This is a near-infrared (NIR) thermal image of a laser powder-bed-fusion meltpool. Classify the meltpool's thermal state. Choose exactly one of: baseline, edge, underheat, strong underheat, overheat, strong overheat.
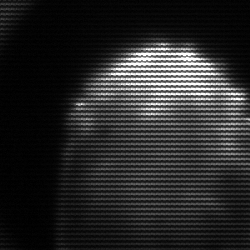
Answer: edge